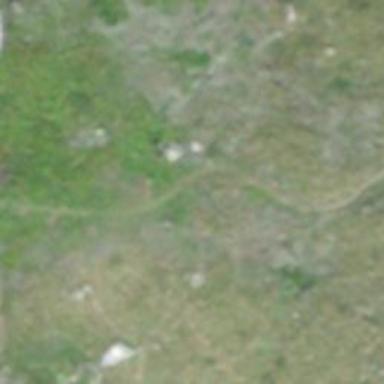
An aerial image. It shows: Hike path on the ground. It is backcountry trail groomed for hiking.